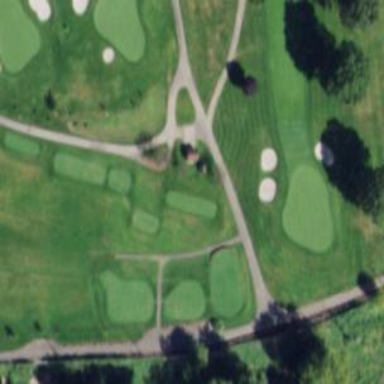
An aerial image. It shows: Pathway for golfing.